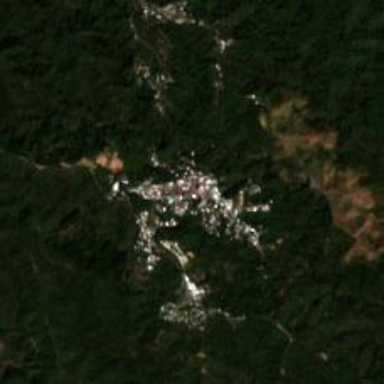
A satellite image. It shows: Town.